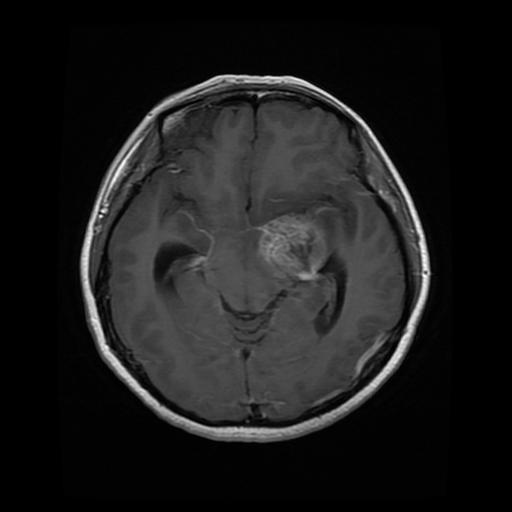
Label: glioma